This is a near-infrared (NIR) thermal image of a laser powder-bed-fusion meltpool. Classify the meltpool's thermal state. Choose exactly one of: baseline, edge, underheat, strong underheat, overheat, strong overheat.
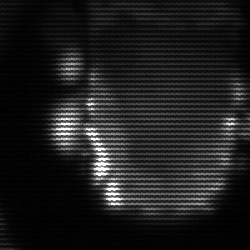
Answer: baseline